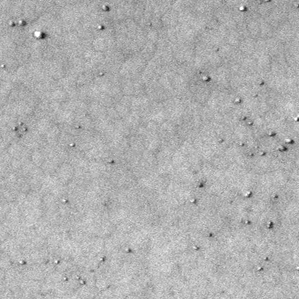
Label: frost